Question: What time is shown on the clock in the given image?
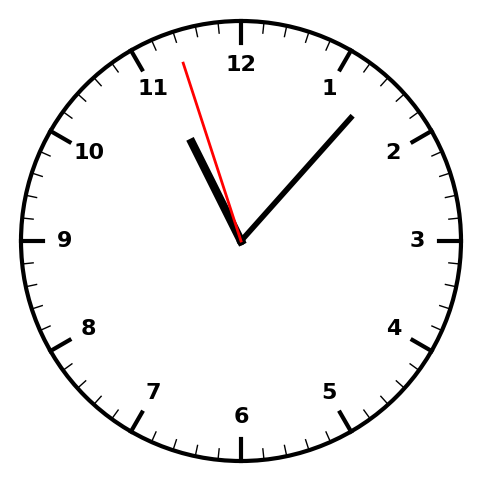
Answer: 11:06:57